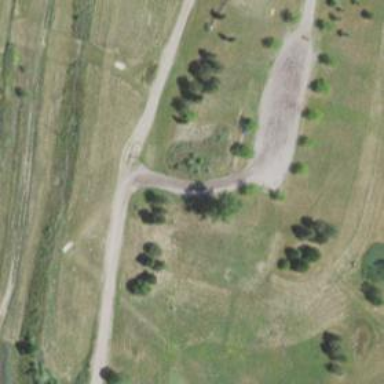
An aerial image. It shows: Path for disc golf with hole.